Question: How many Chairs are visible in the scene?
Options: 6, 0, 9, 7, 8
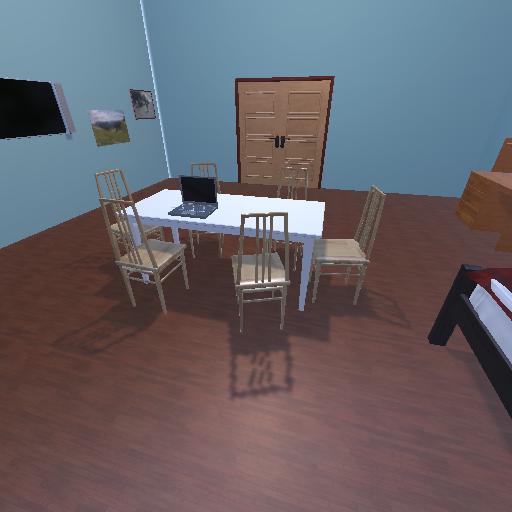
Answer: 6